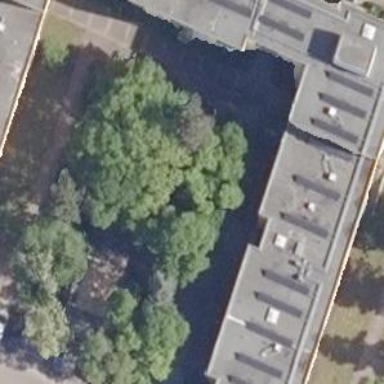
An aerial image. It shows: Flat-roofed apartment building.